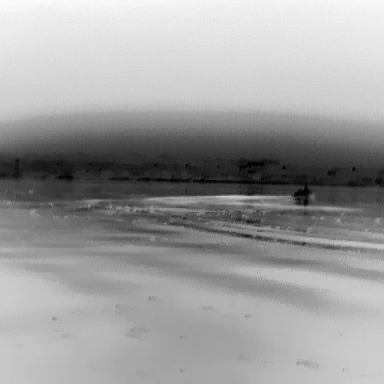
There is a warship in the infrared image.